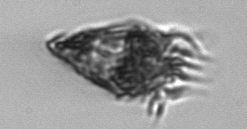
Label: Strombidium_wulffi